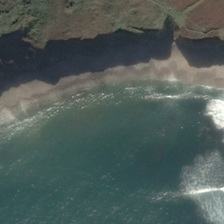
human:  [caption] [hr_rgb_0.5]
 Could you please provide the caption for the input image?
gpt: white waves are in green water .

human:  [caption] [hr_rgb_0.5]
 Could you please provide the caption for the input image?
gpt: white waves are in green water .

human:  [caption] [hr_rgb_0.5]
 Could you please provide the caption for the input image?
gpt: white waves are in green water .

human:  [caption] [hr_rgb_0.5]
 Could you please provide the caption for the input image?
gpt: white waves are in green water .

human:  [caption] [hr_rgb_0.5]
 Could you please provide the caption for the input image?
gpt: white waves are in green water .